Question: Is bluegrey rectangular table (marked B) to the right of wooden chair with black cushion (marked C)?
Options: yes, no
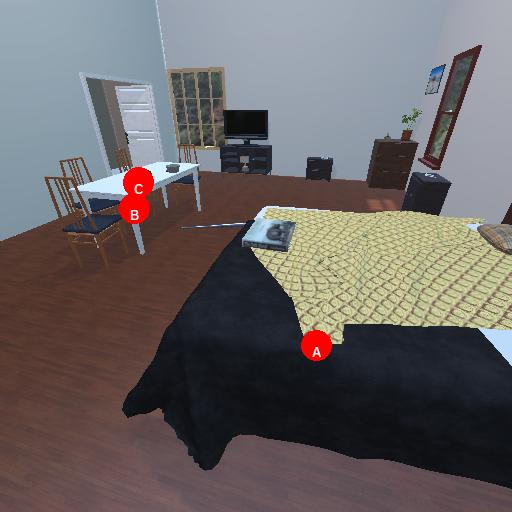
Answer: yes